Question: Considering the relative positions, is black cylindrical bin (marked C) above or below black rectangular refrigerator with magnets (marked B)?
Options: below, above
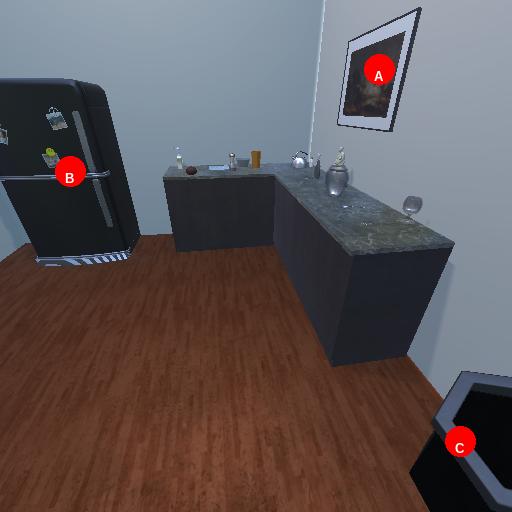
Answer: below